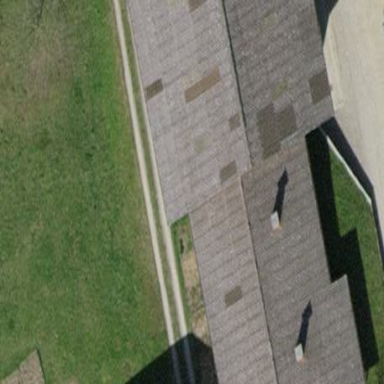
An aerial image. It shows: Gabled roof on farm auxiliary building.